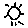
Label: sun